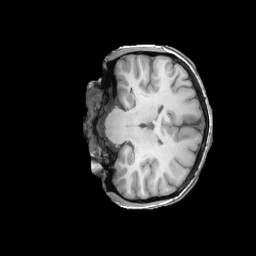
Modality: T1w
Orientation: coronal
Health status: ill
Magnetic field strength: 3 T